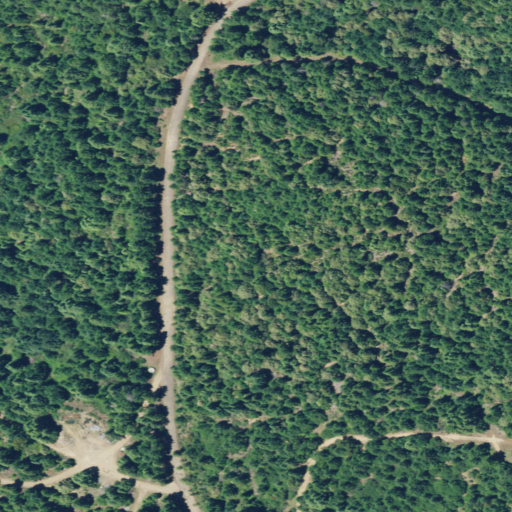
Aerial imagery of gap in California named Bailey Summit containing evergreen forest, open development, mixed forest, and medium intensity development